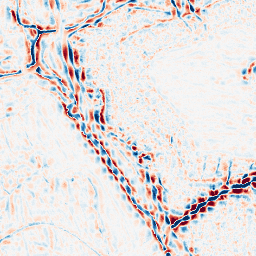
Category: wavelet
Decomposition family: wavelet_biorthogonal
Decomposition parameters: wavelet: bior4.4
level: 3
Upsampling method: quadratic
Upsampling parameters: scale: 8
Upsampling scale: 8